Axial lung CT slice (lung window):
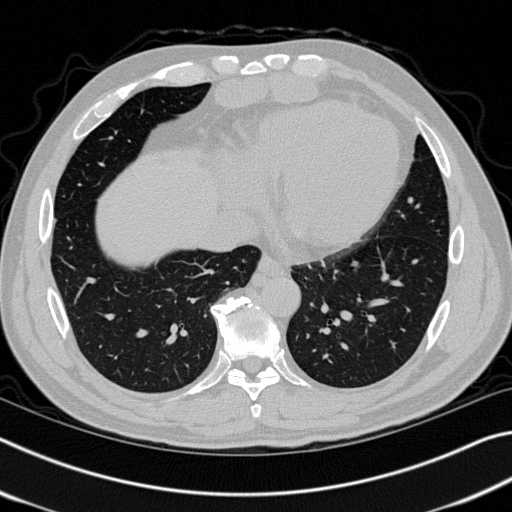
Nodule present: no